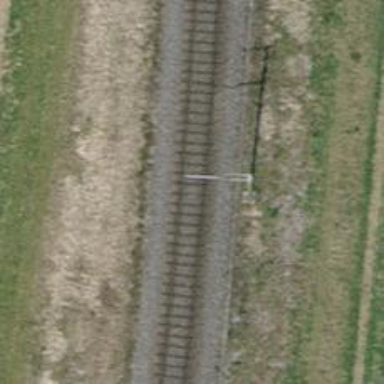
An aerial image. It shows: Single-track railway with electrified contact lines.